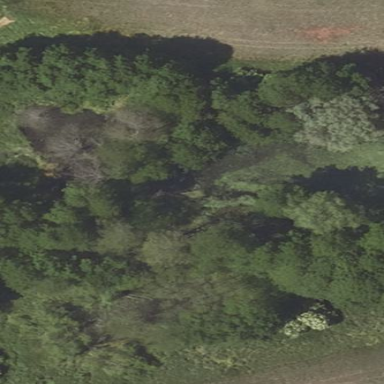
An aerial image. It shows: Pond with natural water.